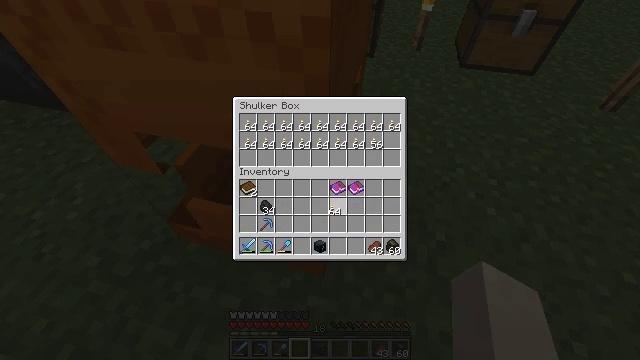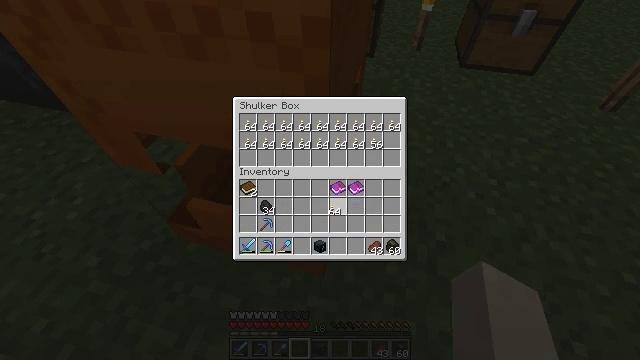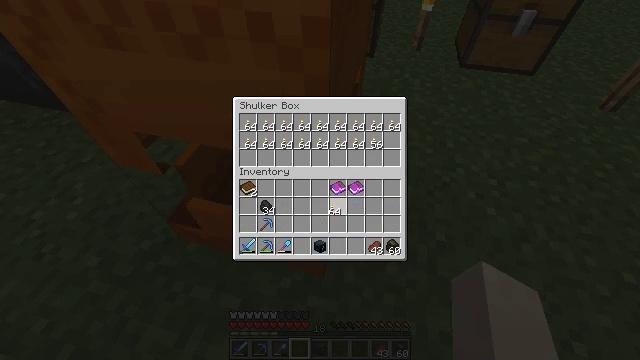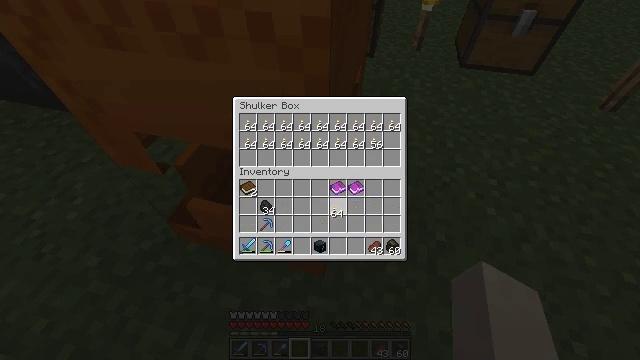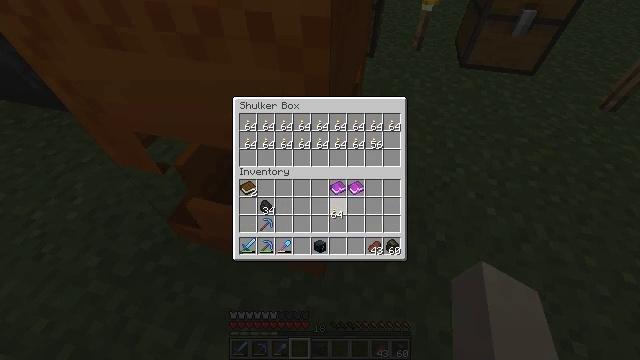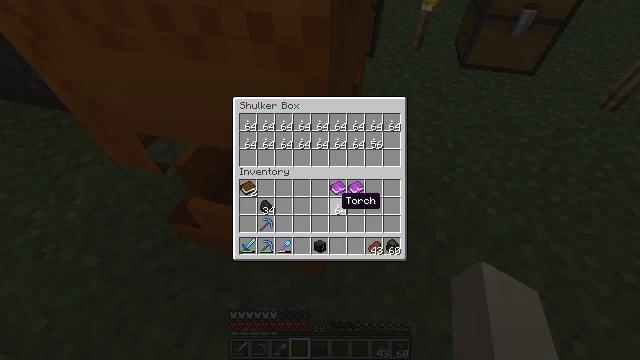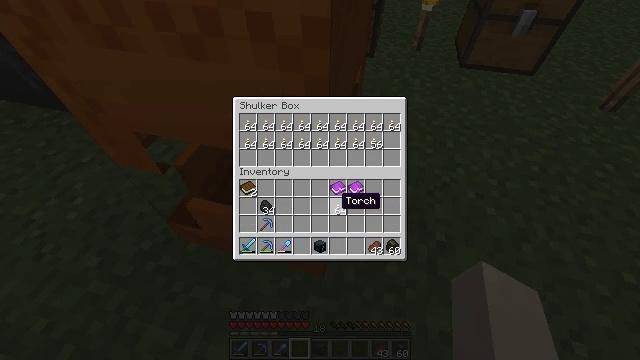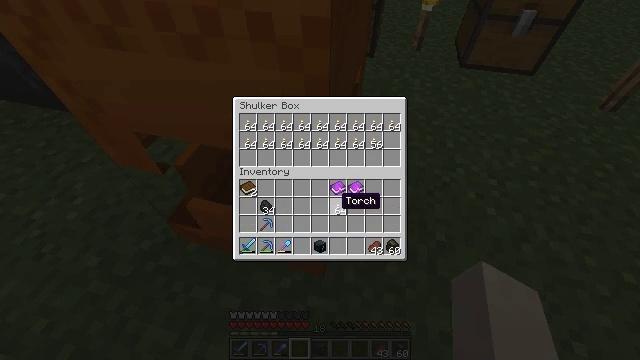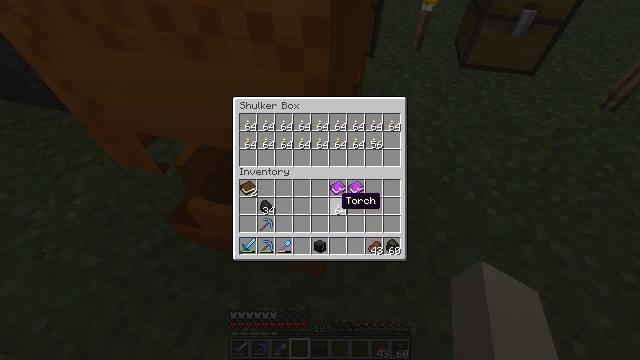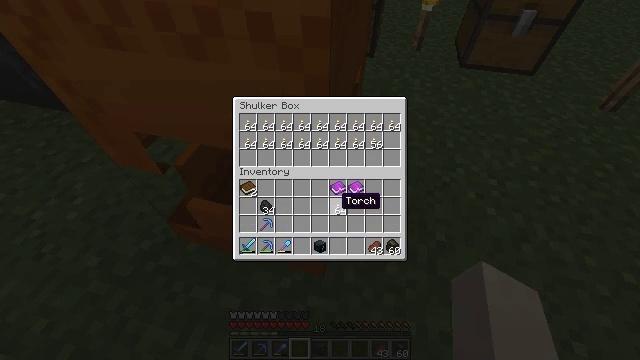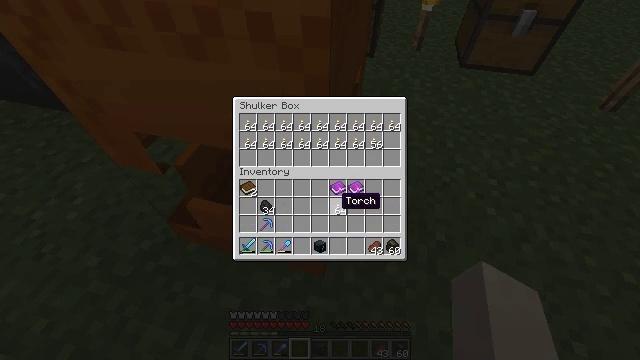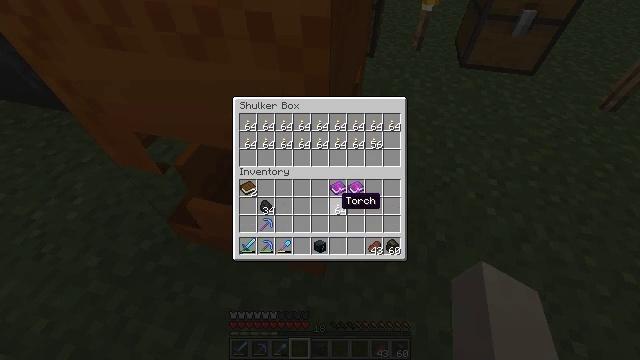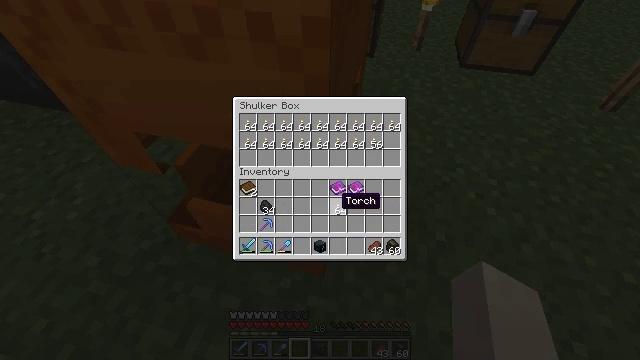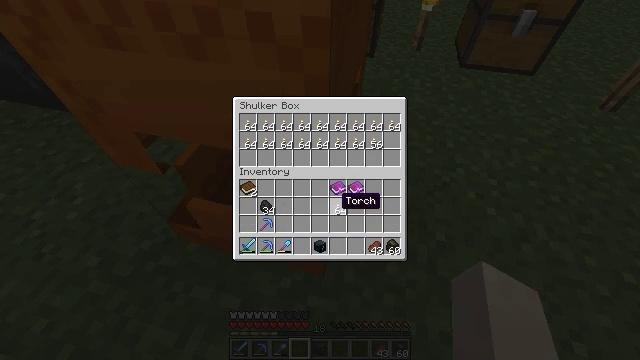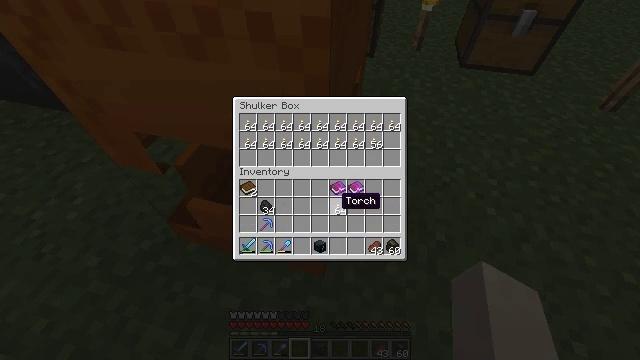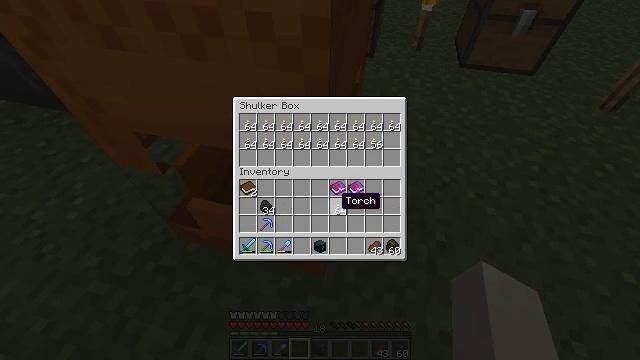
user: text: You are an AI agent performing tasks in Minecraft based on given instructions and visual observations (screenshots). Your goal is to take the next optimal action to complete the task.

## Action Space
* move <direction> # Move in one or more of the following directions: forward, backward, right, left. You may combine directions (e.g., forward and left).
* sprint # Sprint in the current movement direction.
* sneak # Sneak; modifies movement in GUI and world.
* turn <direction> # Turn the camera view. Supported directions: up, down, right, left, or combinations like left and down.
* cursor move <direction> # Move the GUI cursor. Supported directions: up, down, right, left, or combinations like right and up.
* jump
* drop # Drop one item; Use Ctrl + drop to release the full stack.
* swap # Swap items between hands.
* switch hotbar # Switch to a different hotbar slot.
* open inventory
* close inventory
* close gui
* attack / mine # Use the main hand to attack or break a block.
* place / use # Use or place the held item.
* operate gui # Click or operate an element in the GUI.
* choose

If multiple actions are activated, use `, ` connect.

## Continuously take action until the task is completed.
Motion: motion action
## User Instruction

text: Mine the orange shulker box.
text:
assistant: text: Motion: sneak
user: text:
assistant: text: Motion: sneak
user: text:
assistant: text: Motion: sneak, operate gui
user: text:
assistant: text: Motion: sneak, operate gui
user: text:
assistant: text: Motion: sneak
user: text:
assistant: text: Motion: sneak
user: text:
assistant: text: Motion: sneak
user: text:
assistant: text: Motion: sneak
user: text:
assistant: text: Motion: sneak
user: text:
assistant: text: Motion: no_op
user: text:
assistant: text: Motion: no_op
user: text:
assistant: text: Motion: no_op
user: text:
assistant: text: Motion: no_op
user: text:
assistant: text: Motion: no_op
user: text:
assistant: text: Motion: no_op
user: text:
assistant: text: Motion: no_op
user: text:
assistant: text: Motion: no_op
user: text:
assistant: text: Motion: no_op
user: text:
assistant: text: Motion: no_op
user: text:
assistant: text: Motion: no_op
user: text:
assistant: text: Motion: no_op
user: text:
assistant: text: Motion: no_op
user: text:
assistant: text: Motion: no_op
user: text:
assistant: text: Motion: no_op
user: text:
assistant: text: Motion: no_op
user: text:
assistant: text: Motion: no_op
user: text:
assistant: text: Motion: no_op
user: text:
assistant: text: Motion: no_op
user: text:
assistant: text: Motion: no_op
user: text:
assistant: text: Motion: sneak, operate gui